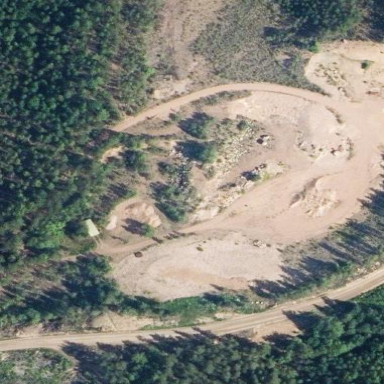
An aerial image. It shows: Quarry area.